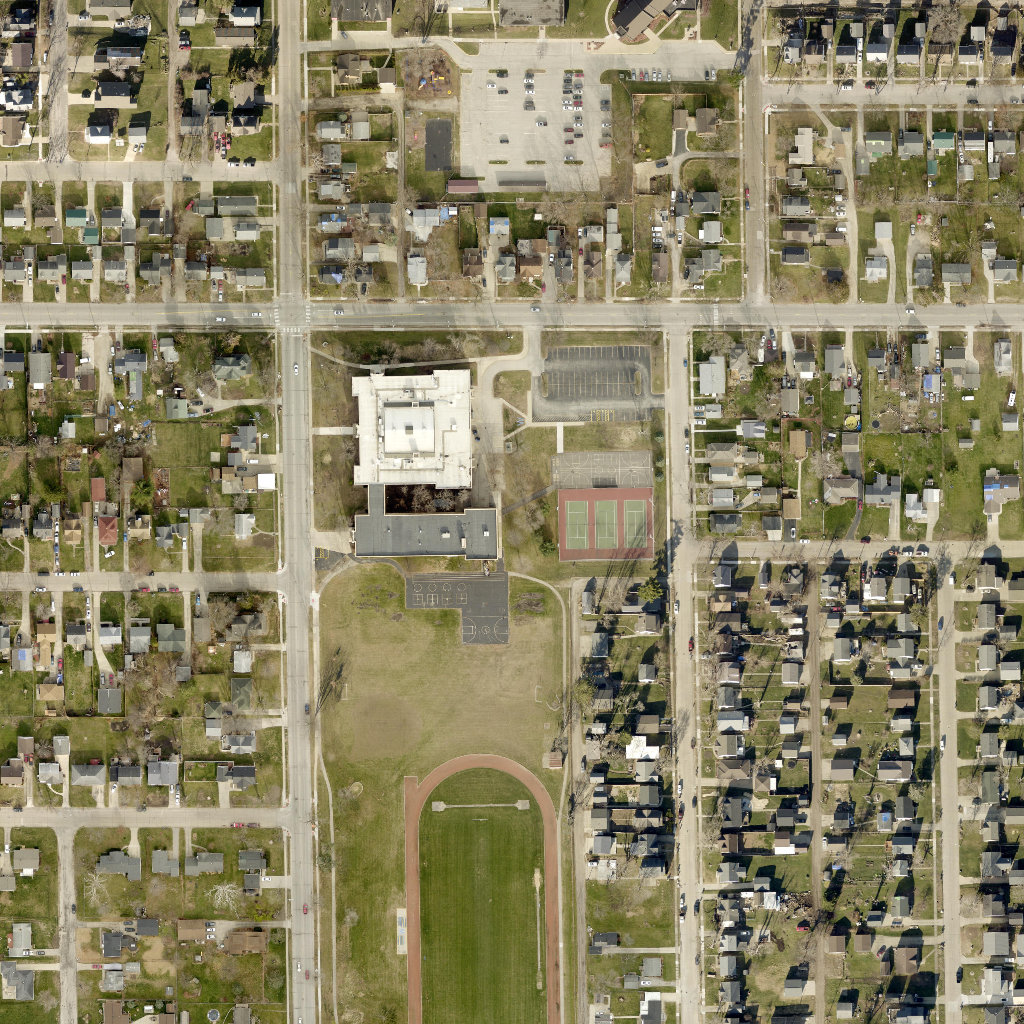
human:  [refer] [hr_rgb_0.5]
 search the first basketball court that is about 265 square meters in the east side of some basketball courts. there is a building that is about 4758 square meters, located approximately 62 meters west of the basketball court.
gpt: <box>[[60, 44, 63, 47, 0]]</box>